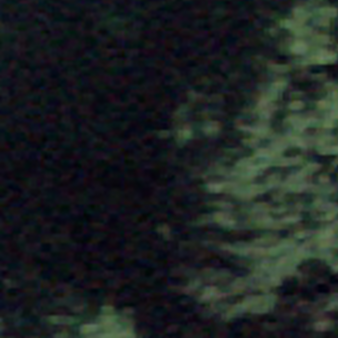
Label: other